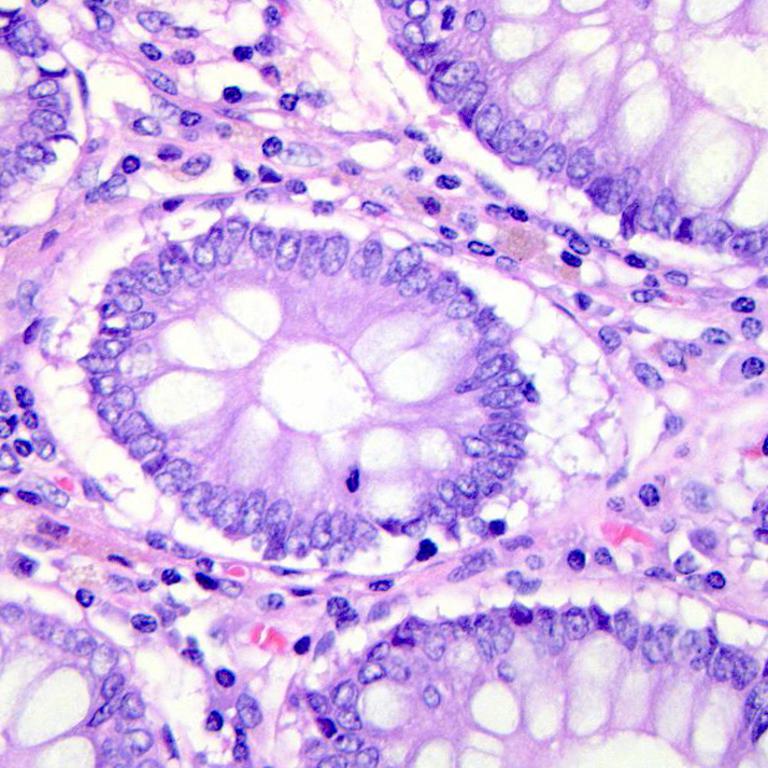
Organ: colon
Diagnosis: benign